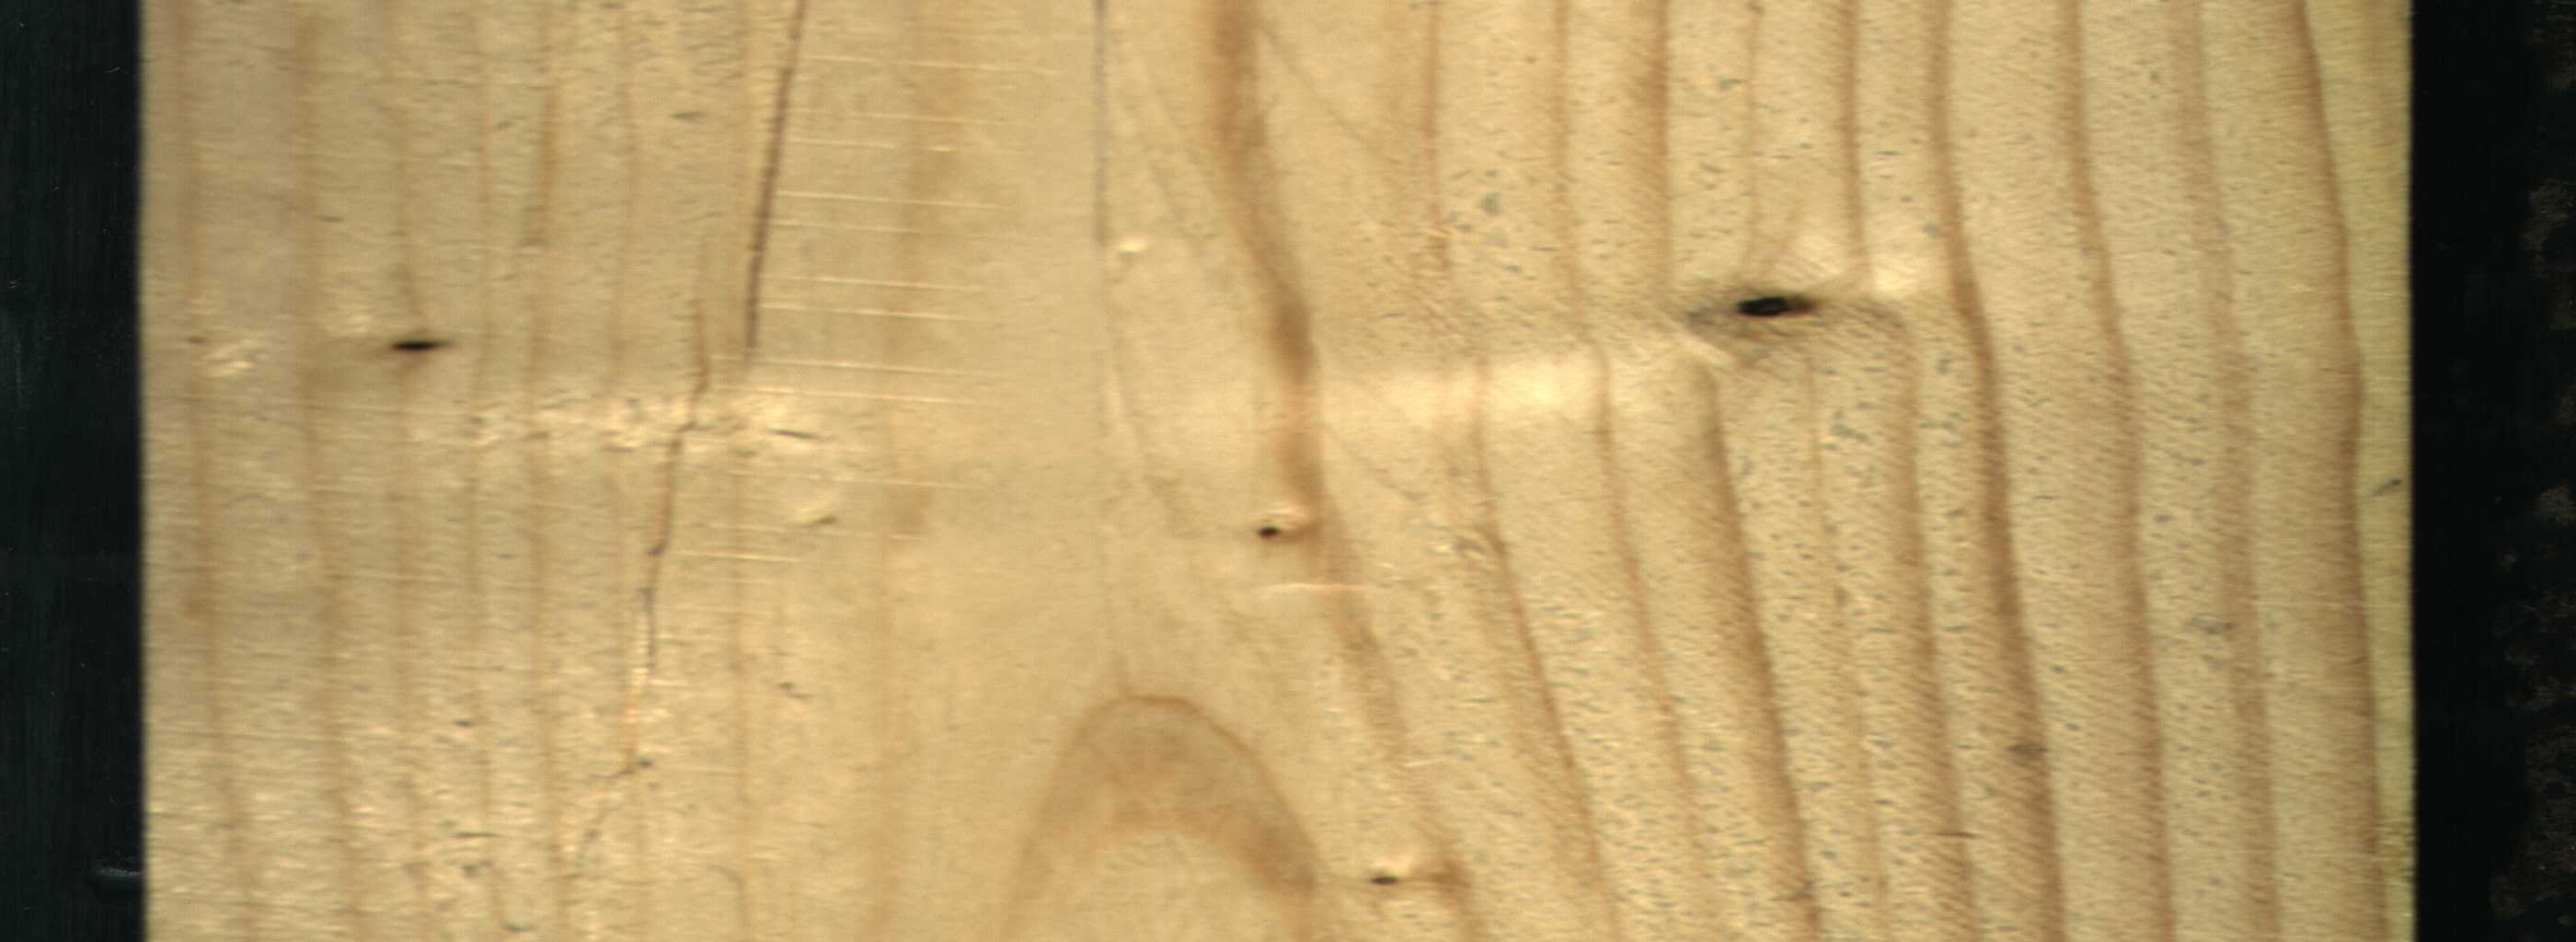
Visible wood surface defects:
Crack
Crack
Dead_Knot
Dead_Knot